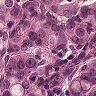
Metastatic tissue present: yes